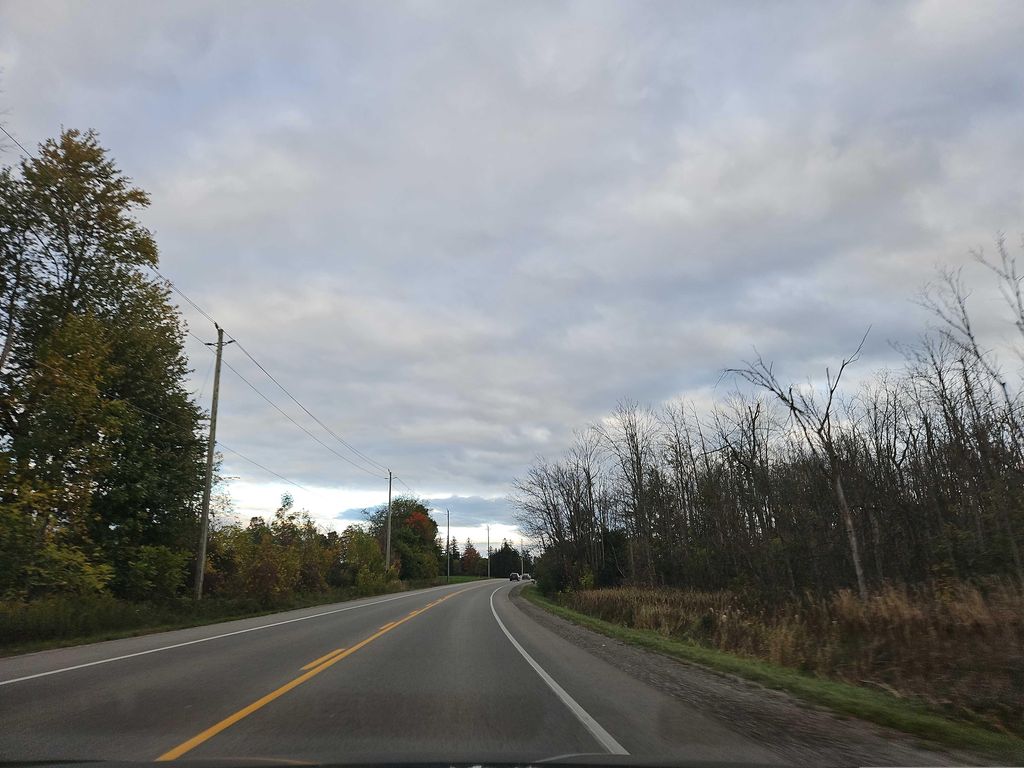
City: kitchener-waterloo